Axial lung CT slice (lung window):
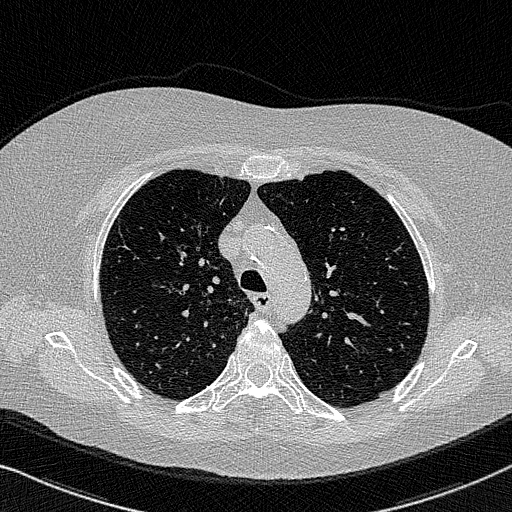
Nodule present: no